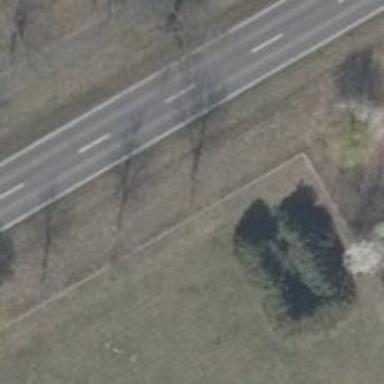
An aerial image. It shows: Avenue lined with deciduous broadleaved trees.